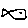
Label: fish